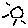
Label: sun